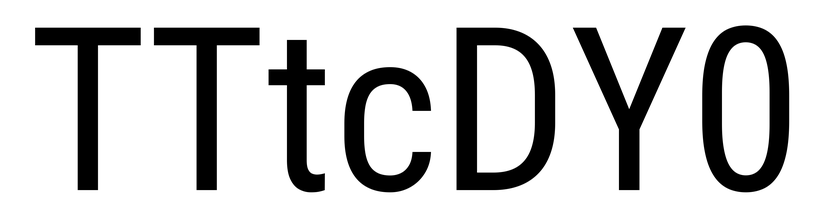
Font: Roboto_Condensed_Regular